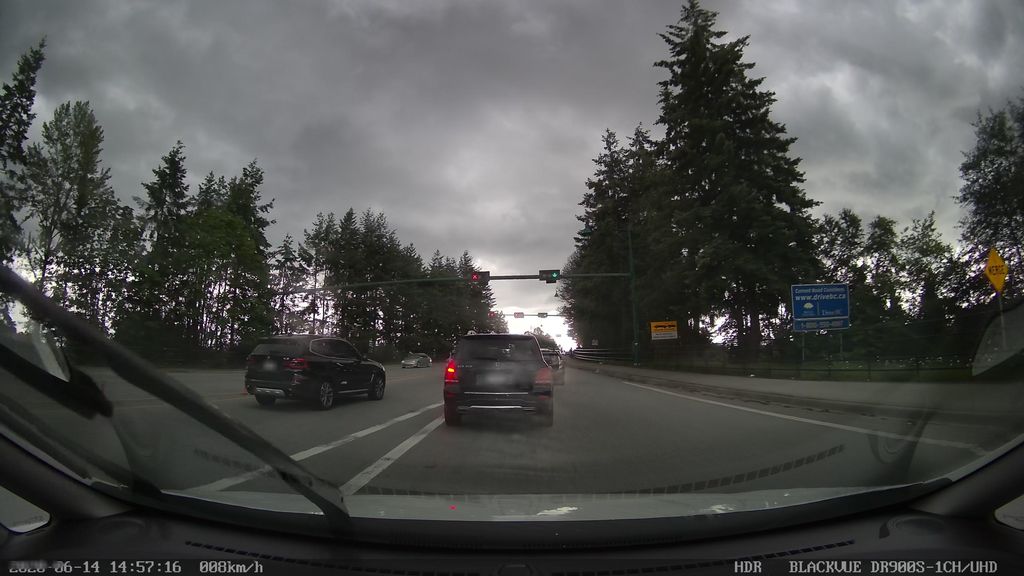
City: vancouver